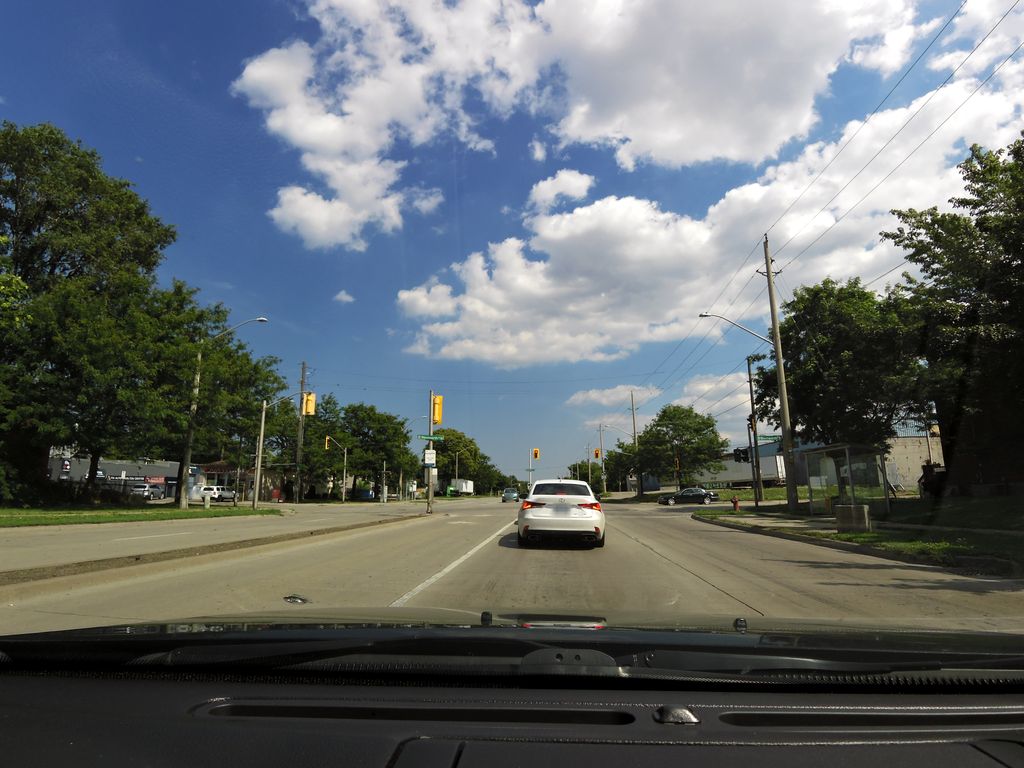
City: hamilton